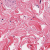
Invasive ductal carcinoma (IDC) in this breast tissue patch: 0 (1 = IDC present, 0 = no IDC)